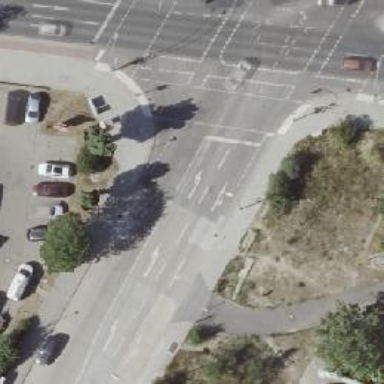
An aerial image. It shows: Road with traffic signals.